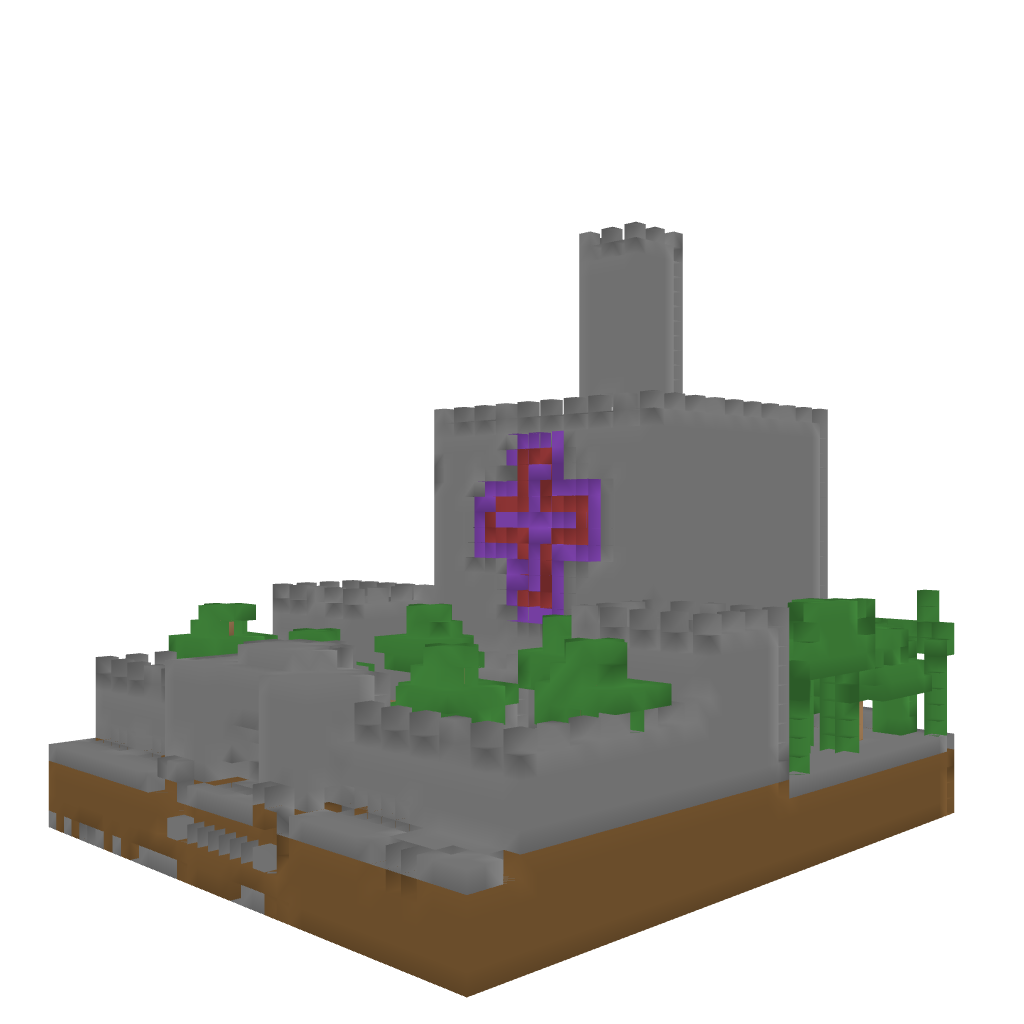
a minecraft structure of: castle 3 good quality